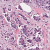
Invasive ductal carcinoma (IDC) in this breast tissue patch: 1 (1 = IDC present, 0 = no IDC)